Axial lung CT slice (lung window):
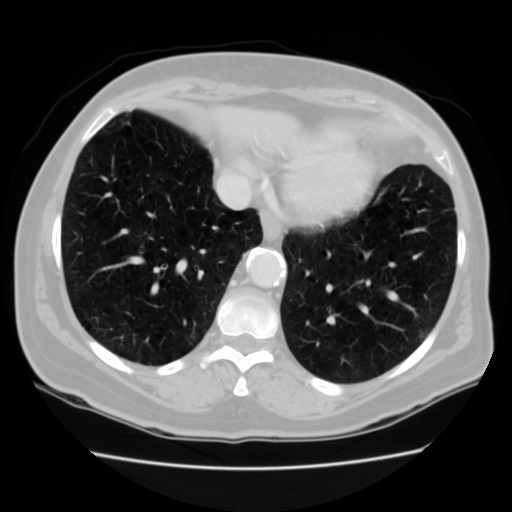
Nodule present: no